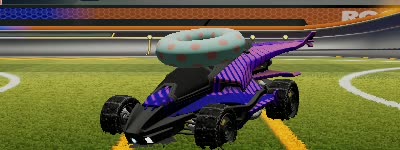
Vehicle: aftershock